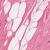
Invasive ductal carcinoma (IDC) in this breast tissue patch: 0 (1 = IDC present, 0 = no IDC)